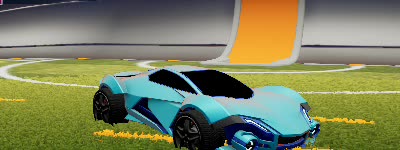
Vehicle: werewolf